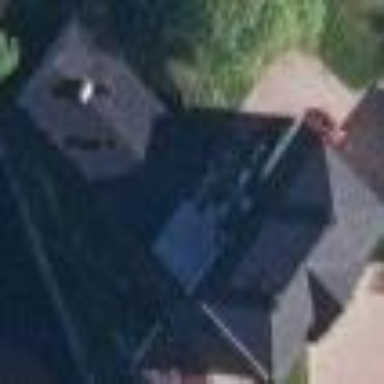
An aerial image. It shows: Historic manor building.